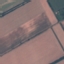
Land use / land cover: AnnualCrop